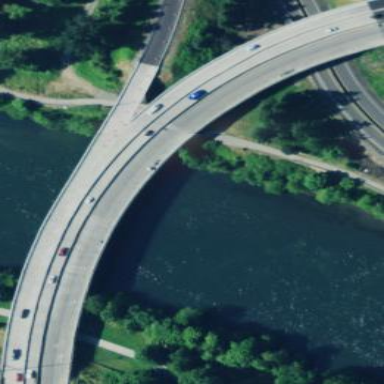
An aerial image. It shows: Bridge with beam structure.